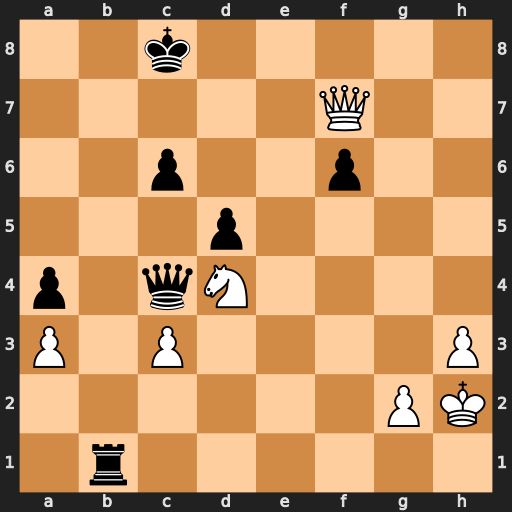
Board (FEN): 2k5/5Q2/2p2p2/3p4/p1qN4/P1P4P/6PK/1r6
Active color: w
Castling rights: -
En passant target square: -
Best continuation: Qg8+ Kc7 Qh7+